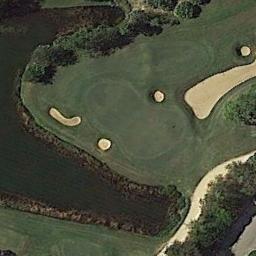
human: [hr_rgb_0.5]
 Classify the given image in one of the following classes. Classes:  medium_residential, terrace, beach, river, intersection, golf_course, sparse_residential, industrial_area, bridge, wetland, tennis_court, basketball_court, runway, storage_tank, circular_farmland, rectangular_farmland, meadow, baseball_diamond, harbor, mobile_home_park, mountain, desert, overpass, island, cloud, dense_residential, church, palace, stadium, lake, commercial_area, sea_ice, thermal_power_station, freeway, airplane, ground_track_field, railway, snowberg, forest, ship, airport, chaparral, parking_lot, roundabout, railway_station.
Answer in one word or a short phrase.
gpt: golf_course